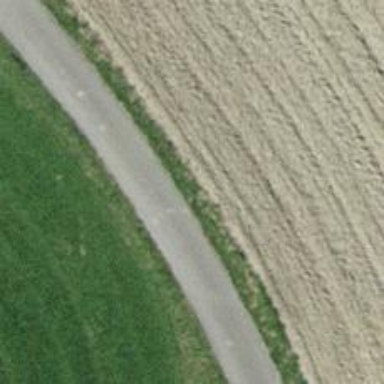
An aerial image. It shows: Asphalt track with grade1 tracktype.